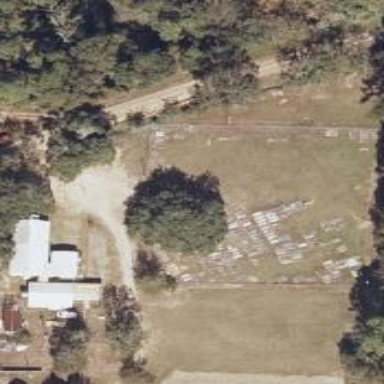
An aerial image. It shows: Cemetery.